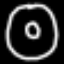
Label: donut